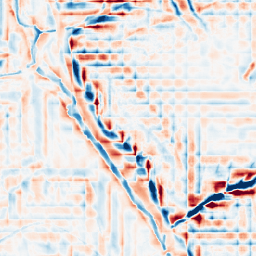
Category: wavelet
Decomposition family: wavelet_dwt
Decomposition parameters: wavelet: db2
level: 4
Upsampling method: bilinear
Upsampling parameters: scale: 4
Upsampling scale: 4